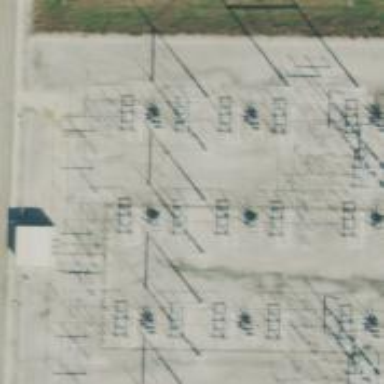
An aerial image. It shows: Switch for power supply.